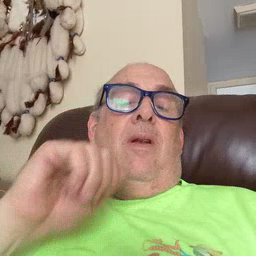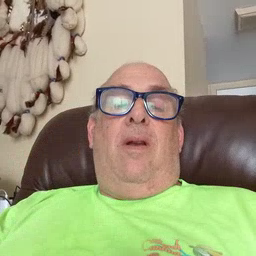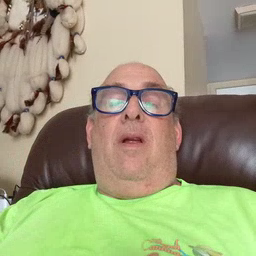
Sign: aunt